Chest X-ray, PA view. Patient: 32 years old, sex M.
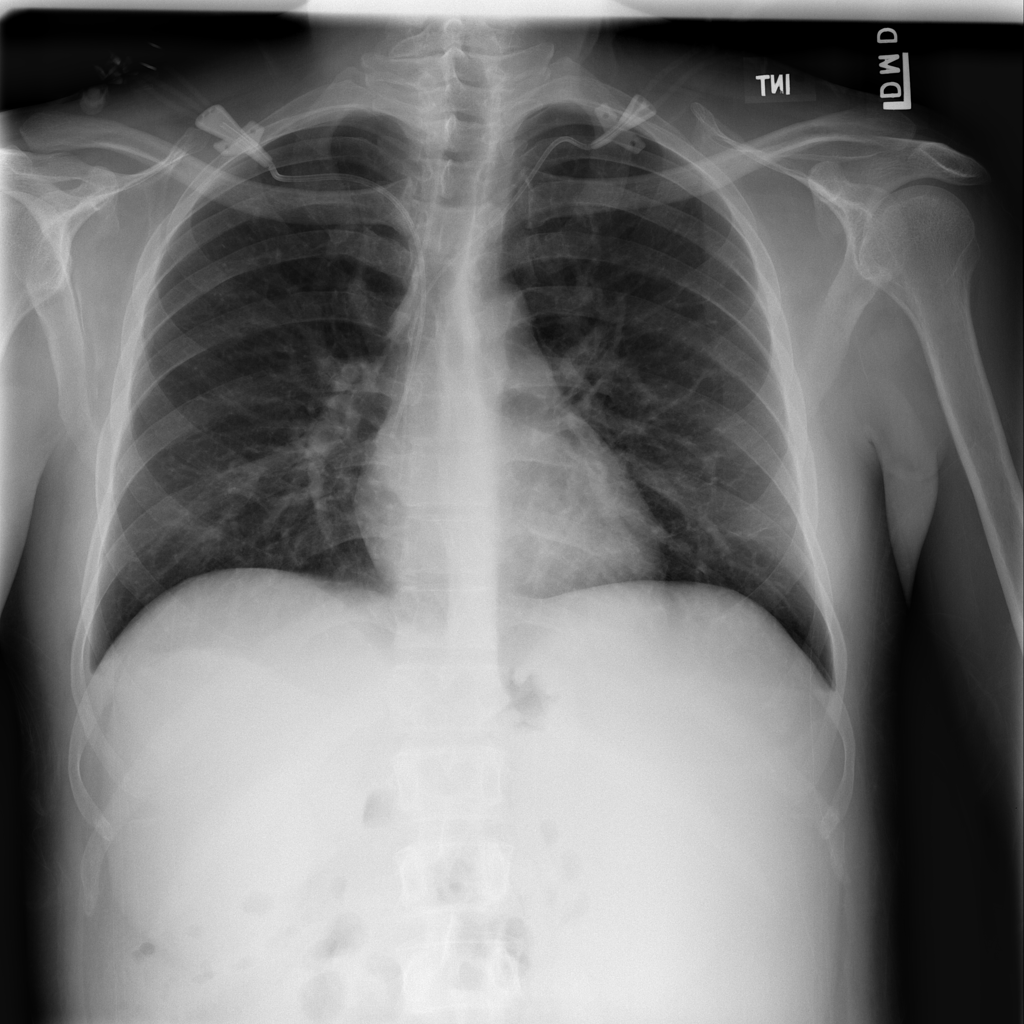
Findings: No Finding